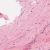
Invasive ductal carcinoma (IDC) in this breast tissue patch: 0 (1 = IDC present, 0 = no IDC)